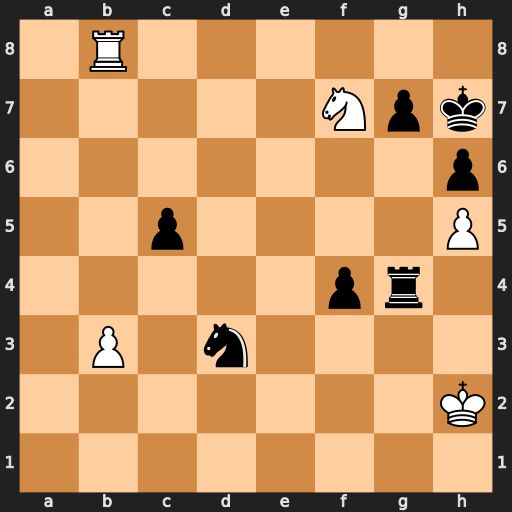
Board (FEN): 1R6/5Npk/7p/2p4P/5pr1/1P1n4/7K/8
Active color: w
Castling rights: -
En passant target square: -
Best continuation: Rh8#